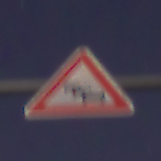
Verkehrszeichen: Stau
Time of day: Night
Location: Outdoor (Suburban)
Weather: PartlyCloudy
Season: NotSpecified
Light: Artificial